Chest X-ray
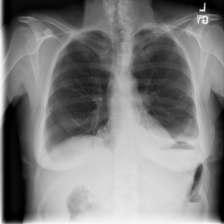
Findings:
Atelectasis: positive
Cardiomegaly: negative
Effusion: positive
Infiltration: negative
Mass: negative
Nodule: negative
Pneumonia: negative
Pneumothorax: negative
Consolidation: negative
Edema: negative
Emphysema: negative
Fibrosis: negative
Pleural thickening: negative
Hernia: negative